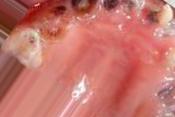
Condition: Caries